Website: walmart
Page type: account-selection
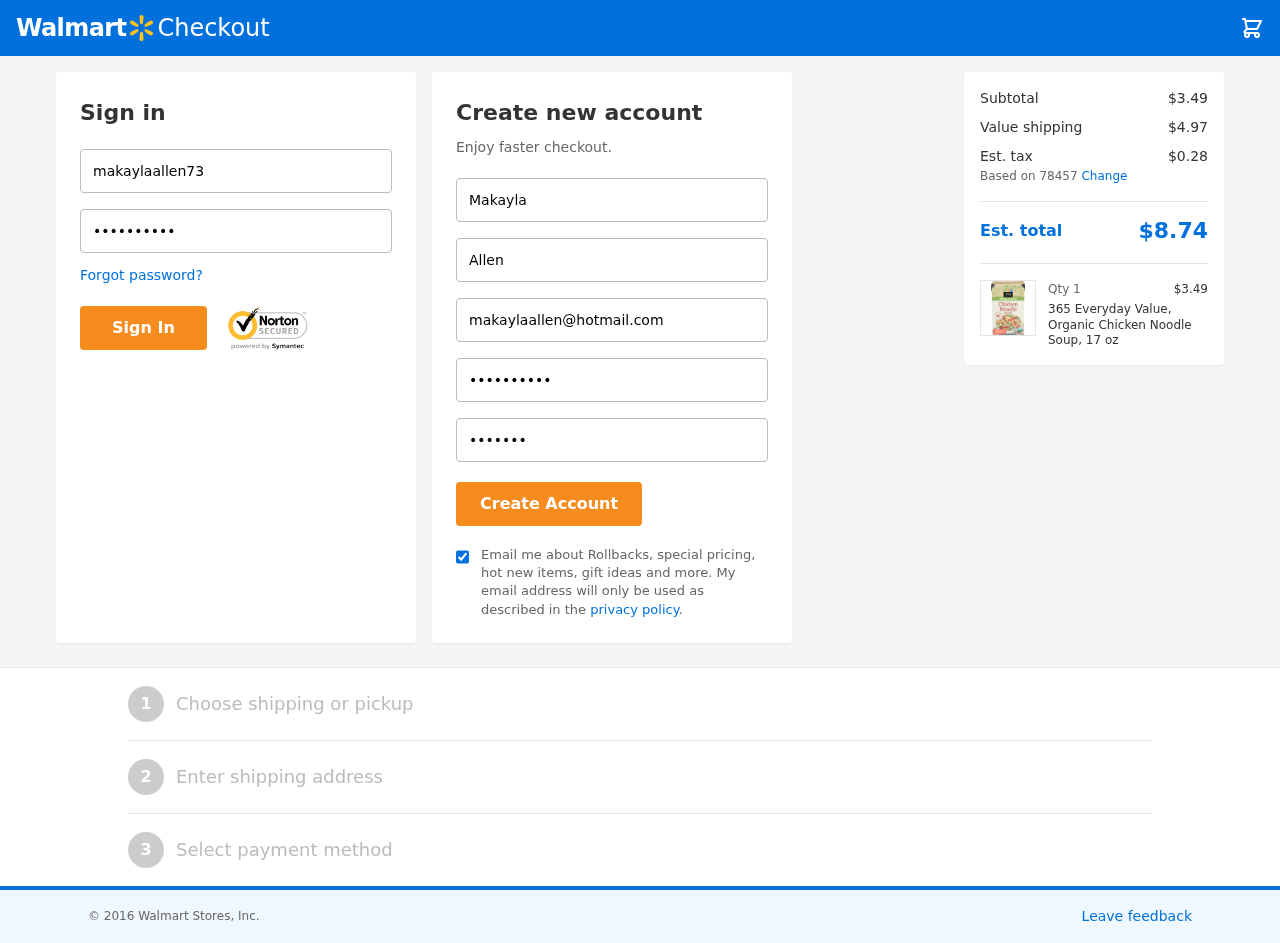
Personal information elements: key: PII_EMAIL
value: makaylaallen@hotmail.com
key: PII_FIRSTNAME
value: Makayla
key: PII_LASTNAME
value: Allen
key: PII_LOGIN_USERNAME
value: makaylaallen73
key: PII_POSTCODE
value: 78457
Product elements: key: PRODUCT1_NAME
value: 365 Everyday Value, Organic Chicken Noodle Soup, 17 oz
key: PRODUCT1_PRICE
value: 3.49
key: PRODUCT1_QUANTITY
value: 1
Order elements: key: ORDER_SUBTOTAL
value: $3.49
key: ORDER_SHIPPING_COST
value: $4.97
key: ORDER_TAX
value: $0.28
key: ORDER_TOTAL
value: $8.74